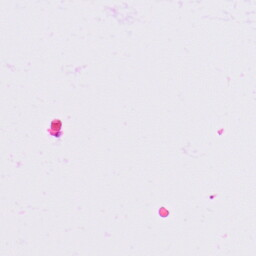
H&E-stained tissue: Lung